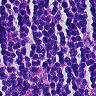
Metastatic tissue present: no